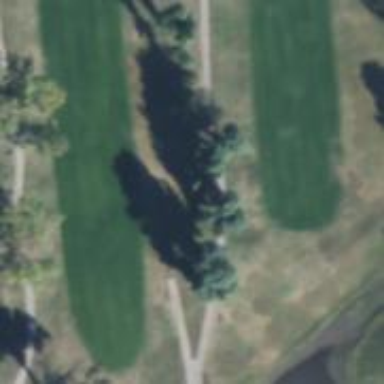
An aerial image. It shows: Path used for both walking and golf.